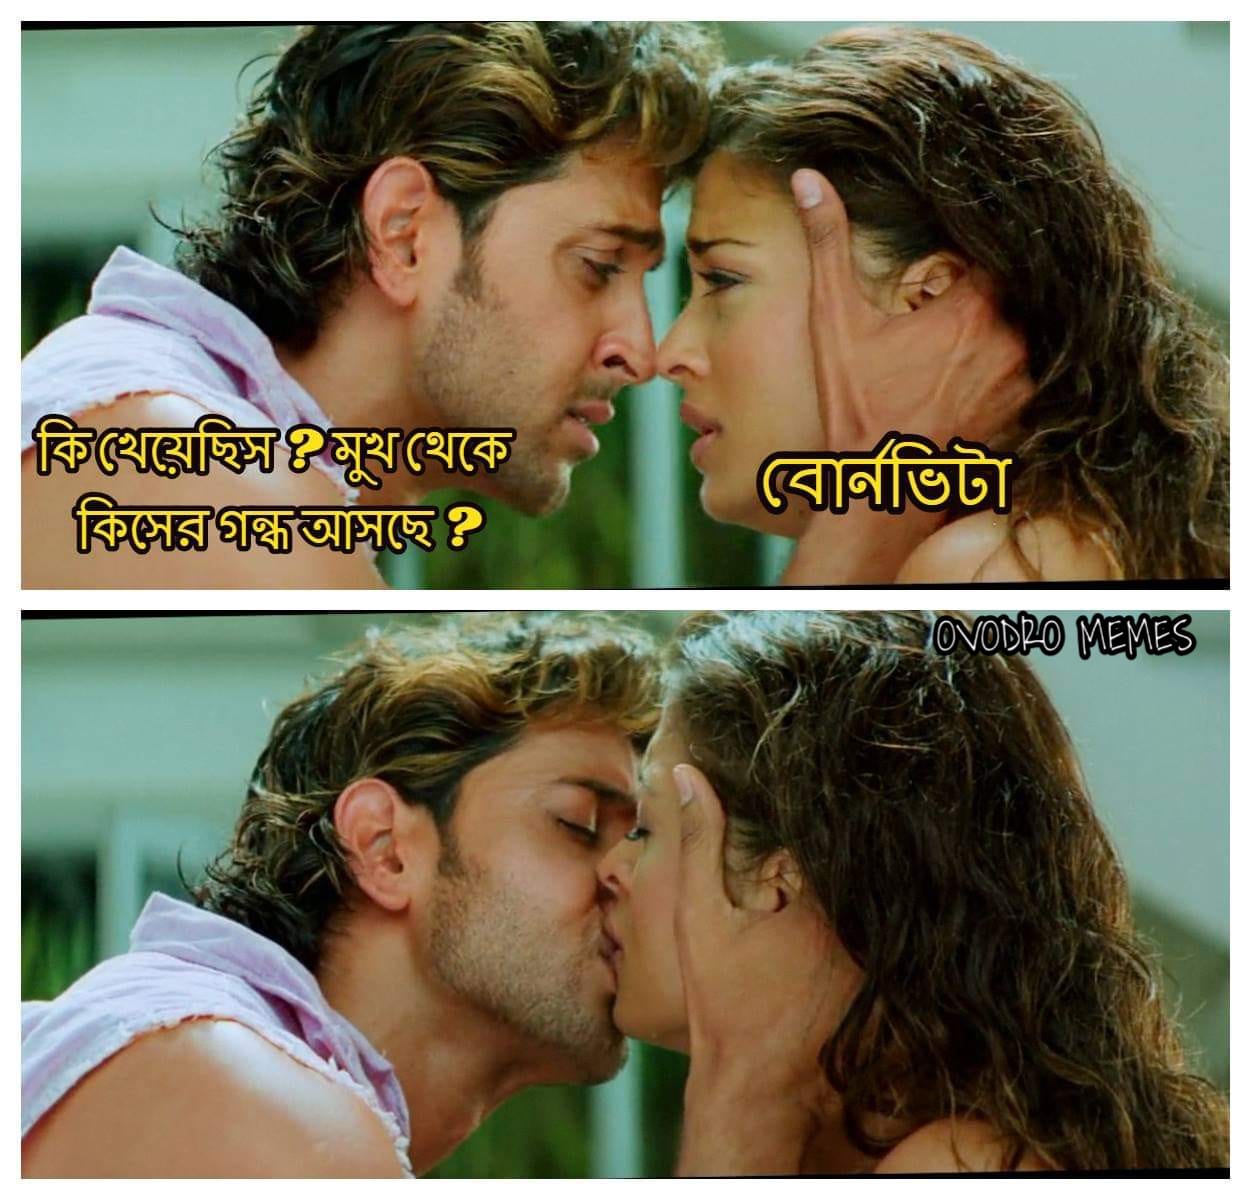
Text: কি খেয়েছিস ? মুখ থেকে কিসের গন্ধ আসছে ? বোর্নভিটা
Label: Non Hate